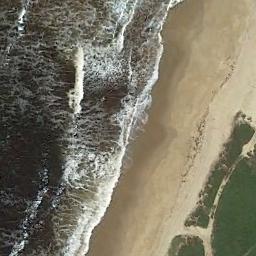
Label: beach